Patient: sex F, age 67
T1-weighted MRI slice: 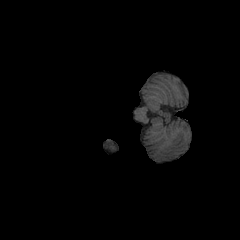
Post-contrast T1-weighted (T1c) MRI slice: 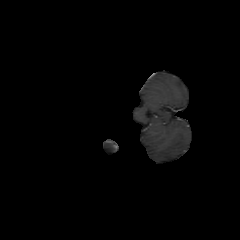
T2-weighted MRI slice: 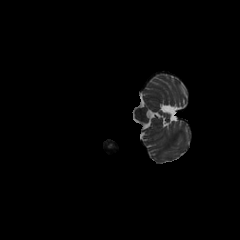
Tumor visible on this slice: no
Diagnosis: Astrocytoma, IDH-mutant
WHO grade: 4